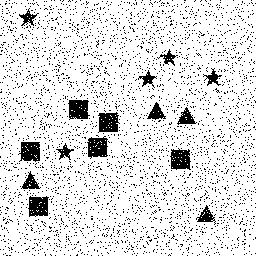
Squares: 6
Triangles: 4
Stars: 5
Total shapes: 15